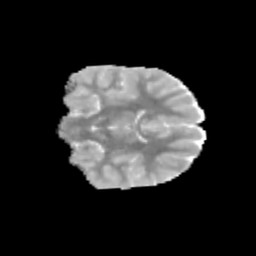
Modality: MD
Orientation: coronal
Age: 9
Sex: female
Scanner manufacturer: siemens
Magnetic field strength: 3 T
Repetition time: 3.8 s
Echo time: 0.07 s